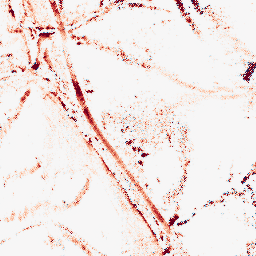
Category: morphological
Decomposition family: morphological_diamond
Decomposition parameters: operation: opening
radius: 5
Upsampling method: regularized
Upsampling parameters: scale: 4
lambda_reg: 0.1
Upsampling scale: 4